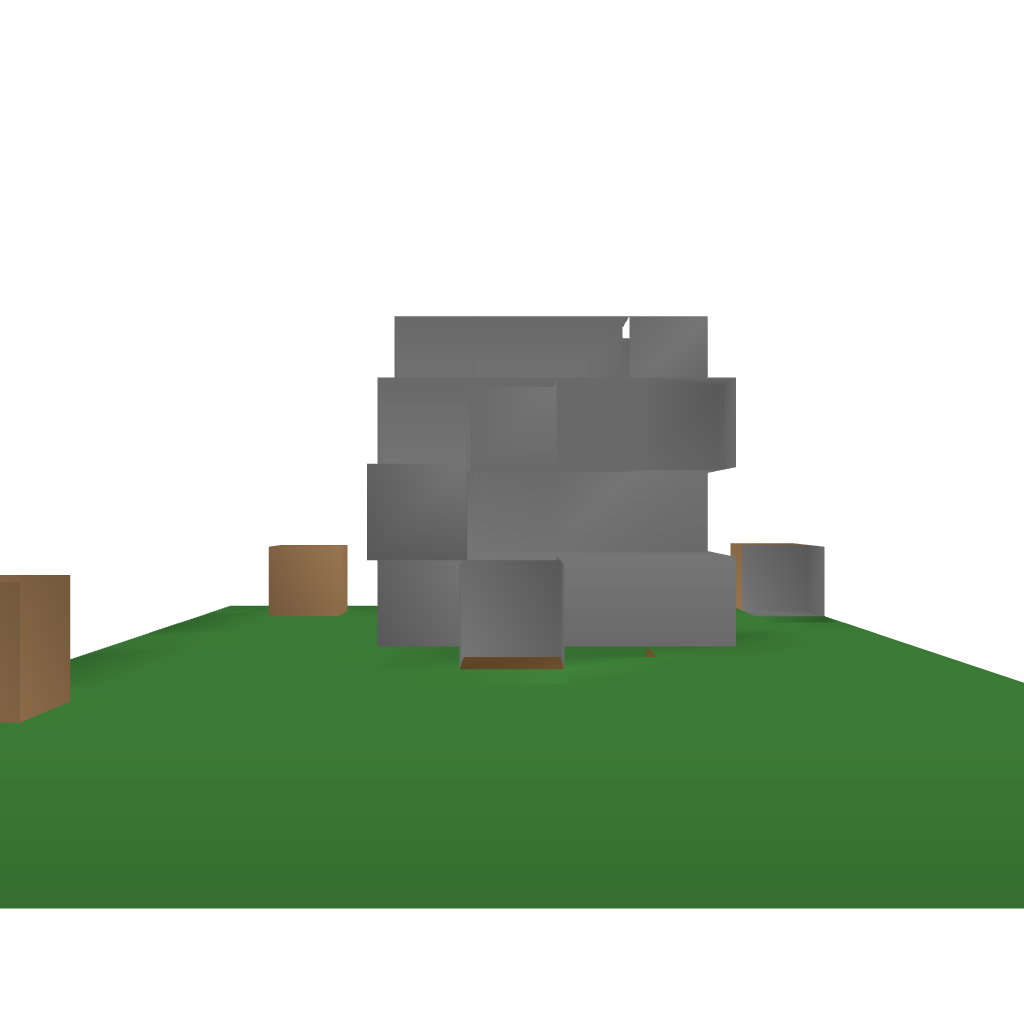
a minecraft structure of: Achievement Hunter Slice Of Hell bad low quality